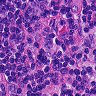
Metastatic tissue present: no